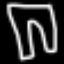
Label: pants